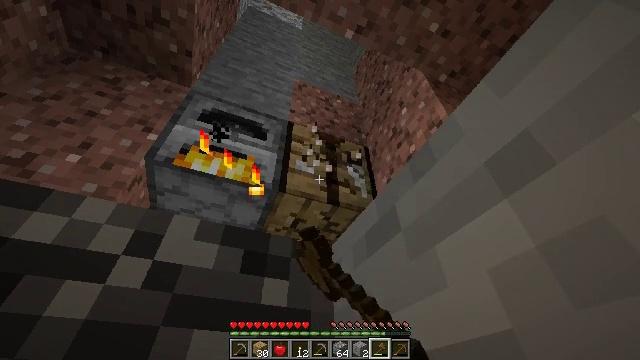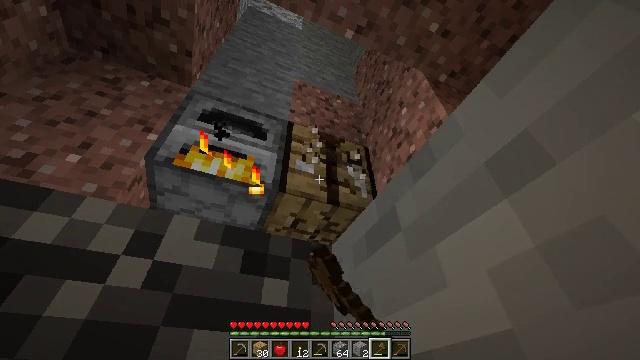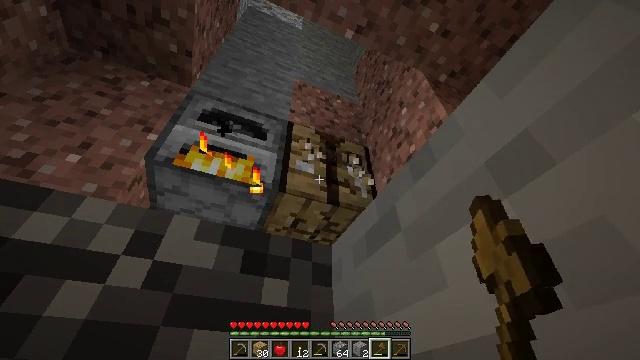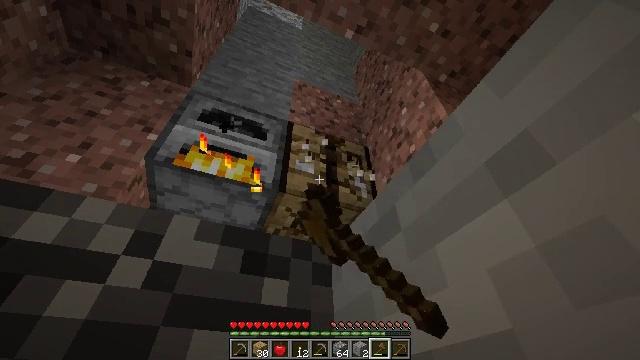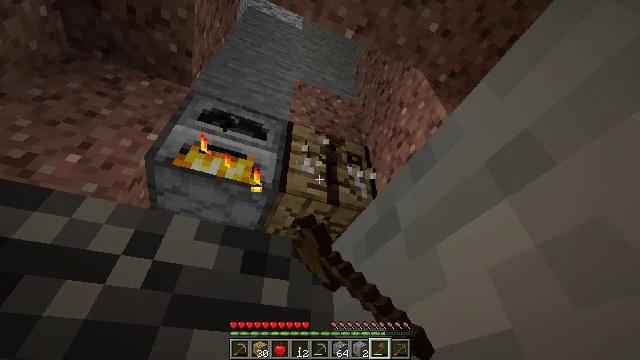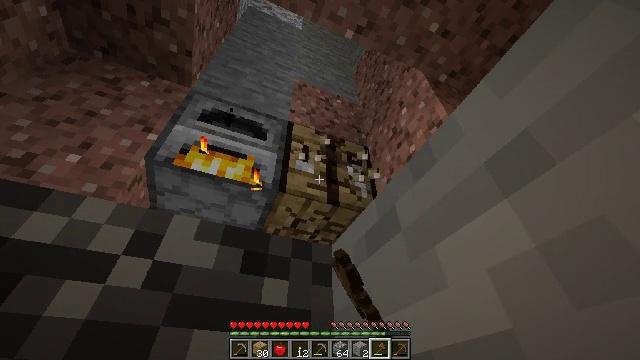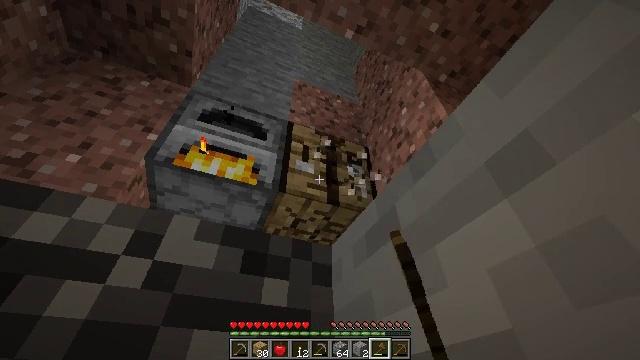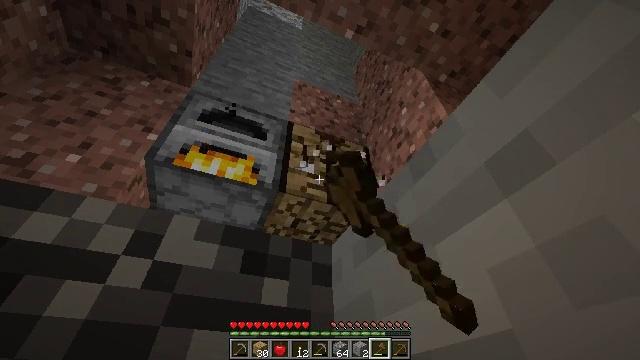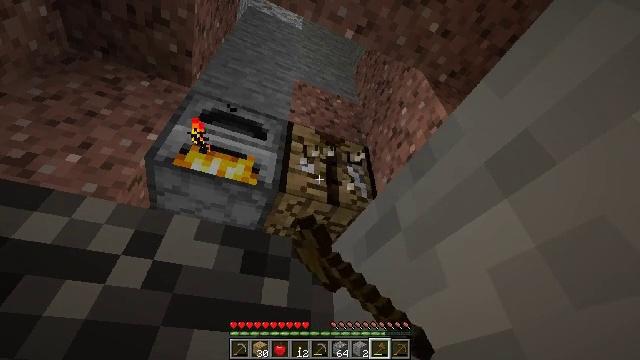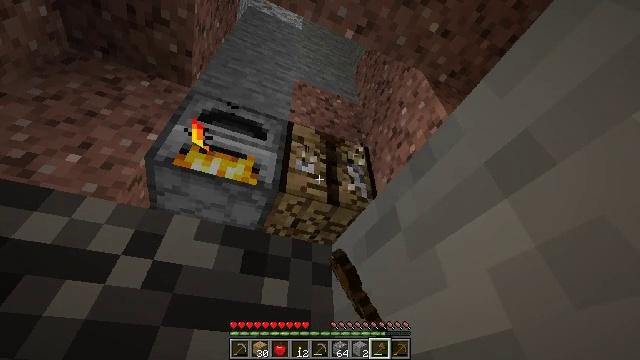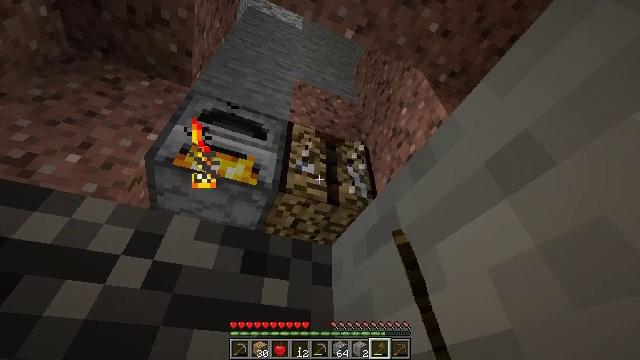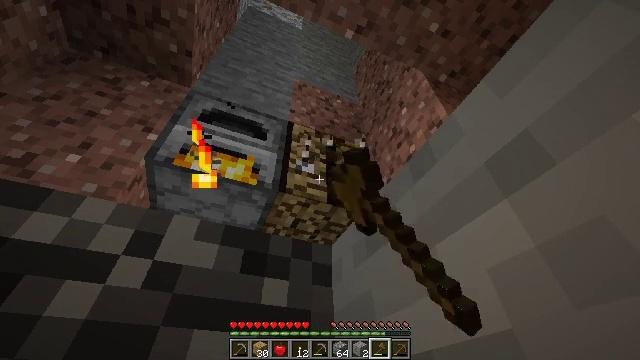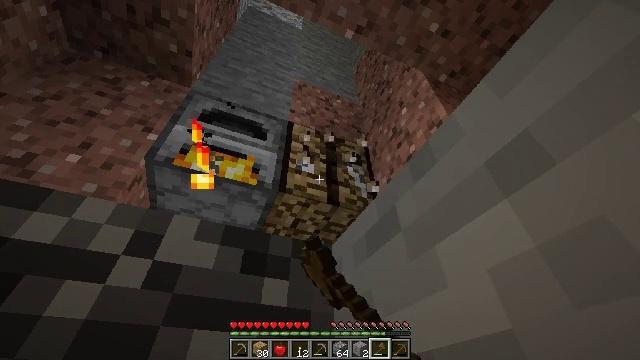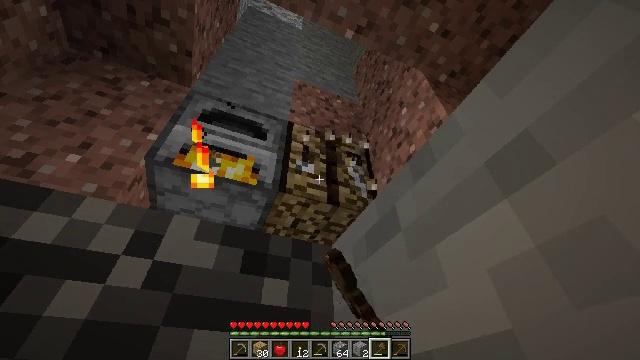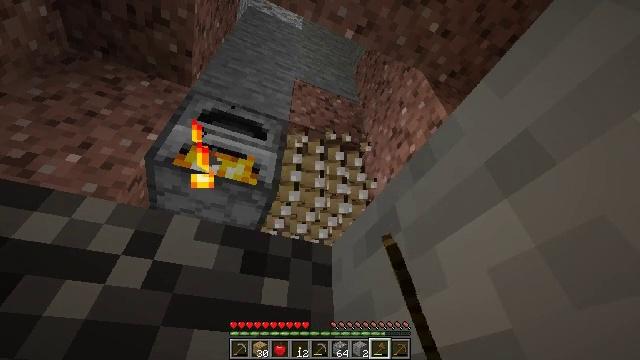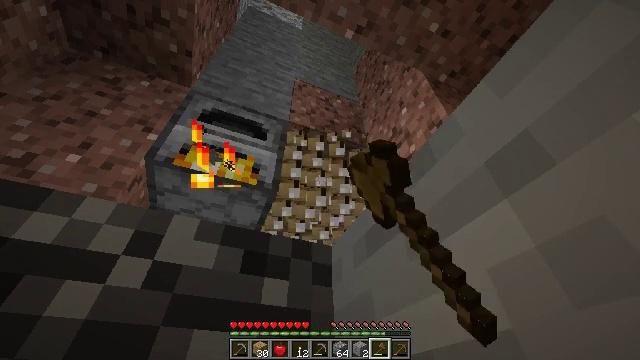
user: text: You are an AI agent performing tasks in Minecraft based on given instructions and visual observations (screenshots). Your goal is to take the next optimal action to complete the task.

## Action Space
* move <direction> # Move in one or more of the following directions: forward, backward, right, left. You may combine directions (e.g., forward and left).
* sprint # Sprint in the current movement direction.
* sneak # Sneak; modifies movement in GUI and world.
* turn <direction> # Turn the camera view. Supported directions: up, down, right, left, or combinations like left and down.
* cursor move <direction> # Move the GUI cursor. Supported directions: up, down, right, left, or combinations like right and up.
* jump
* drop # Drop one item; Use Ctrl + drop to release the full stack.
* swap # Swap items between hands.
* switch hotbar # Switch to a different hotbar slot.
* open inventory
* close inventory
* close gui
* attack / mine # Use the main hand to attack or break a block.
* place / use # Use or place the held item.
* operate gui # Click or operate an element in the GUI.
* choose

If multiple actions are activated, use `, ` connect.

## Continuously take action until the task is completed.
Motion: motion action
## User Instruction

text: Mine block crafting table.
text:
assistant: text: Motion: attack / mine
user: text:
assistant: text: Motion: attack / mine
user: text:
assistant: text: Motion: attack / mine
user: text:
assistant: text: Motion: attack / mine
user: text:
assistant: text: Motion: attack / mine
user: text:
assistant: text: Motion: attack / mine
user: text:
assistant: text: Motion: attack / mine
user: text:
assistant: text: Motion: attack / mine
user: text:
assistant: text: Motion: attack / mine
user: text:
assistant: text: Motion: attack / mine
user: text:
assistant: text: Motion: attack / mine
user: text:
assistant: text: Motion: attack / mine
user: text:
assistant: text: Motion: attack / mine
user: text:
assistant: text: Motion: attack / mine
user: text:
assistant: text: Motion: attack / mine
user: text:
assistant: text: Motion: attack / mine
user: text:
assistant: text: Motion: attack / mine
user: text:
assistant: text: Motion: attack / mine
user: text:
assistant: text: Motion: attack / mine
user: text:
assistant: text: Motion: attack / mine